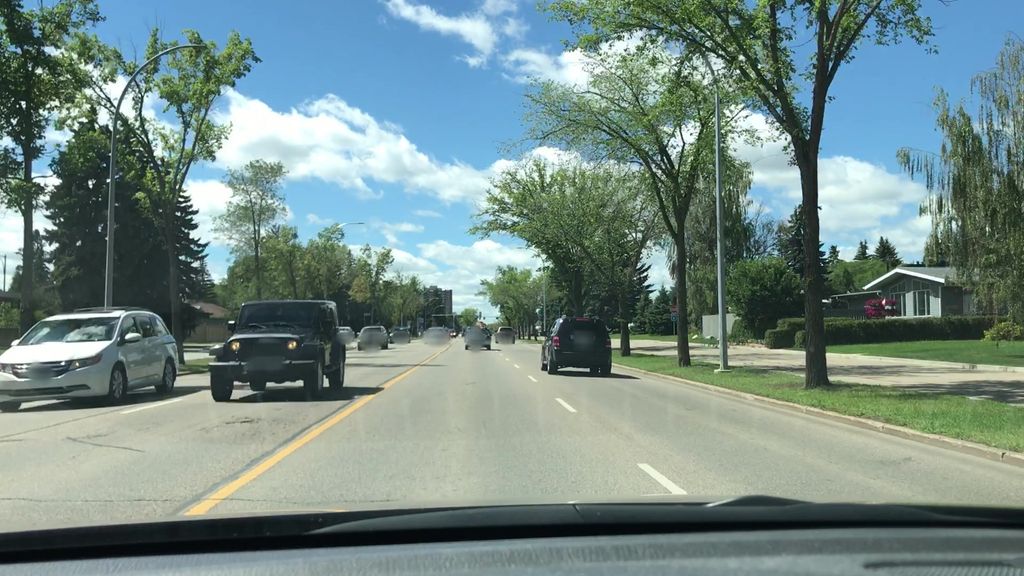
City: edmonton